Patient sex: F
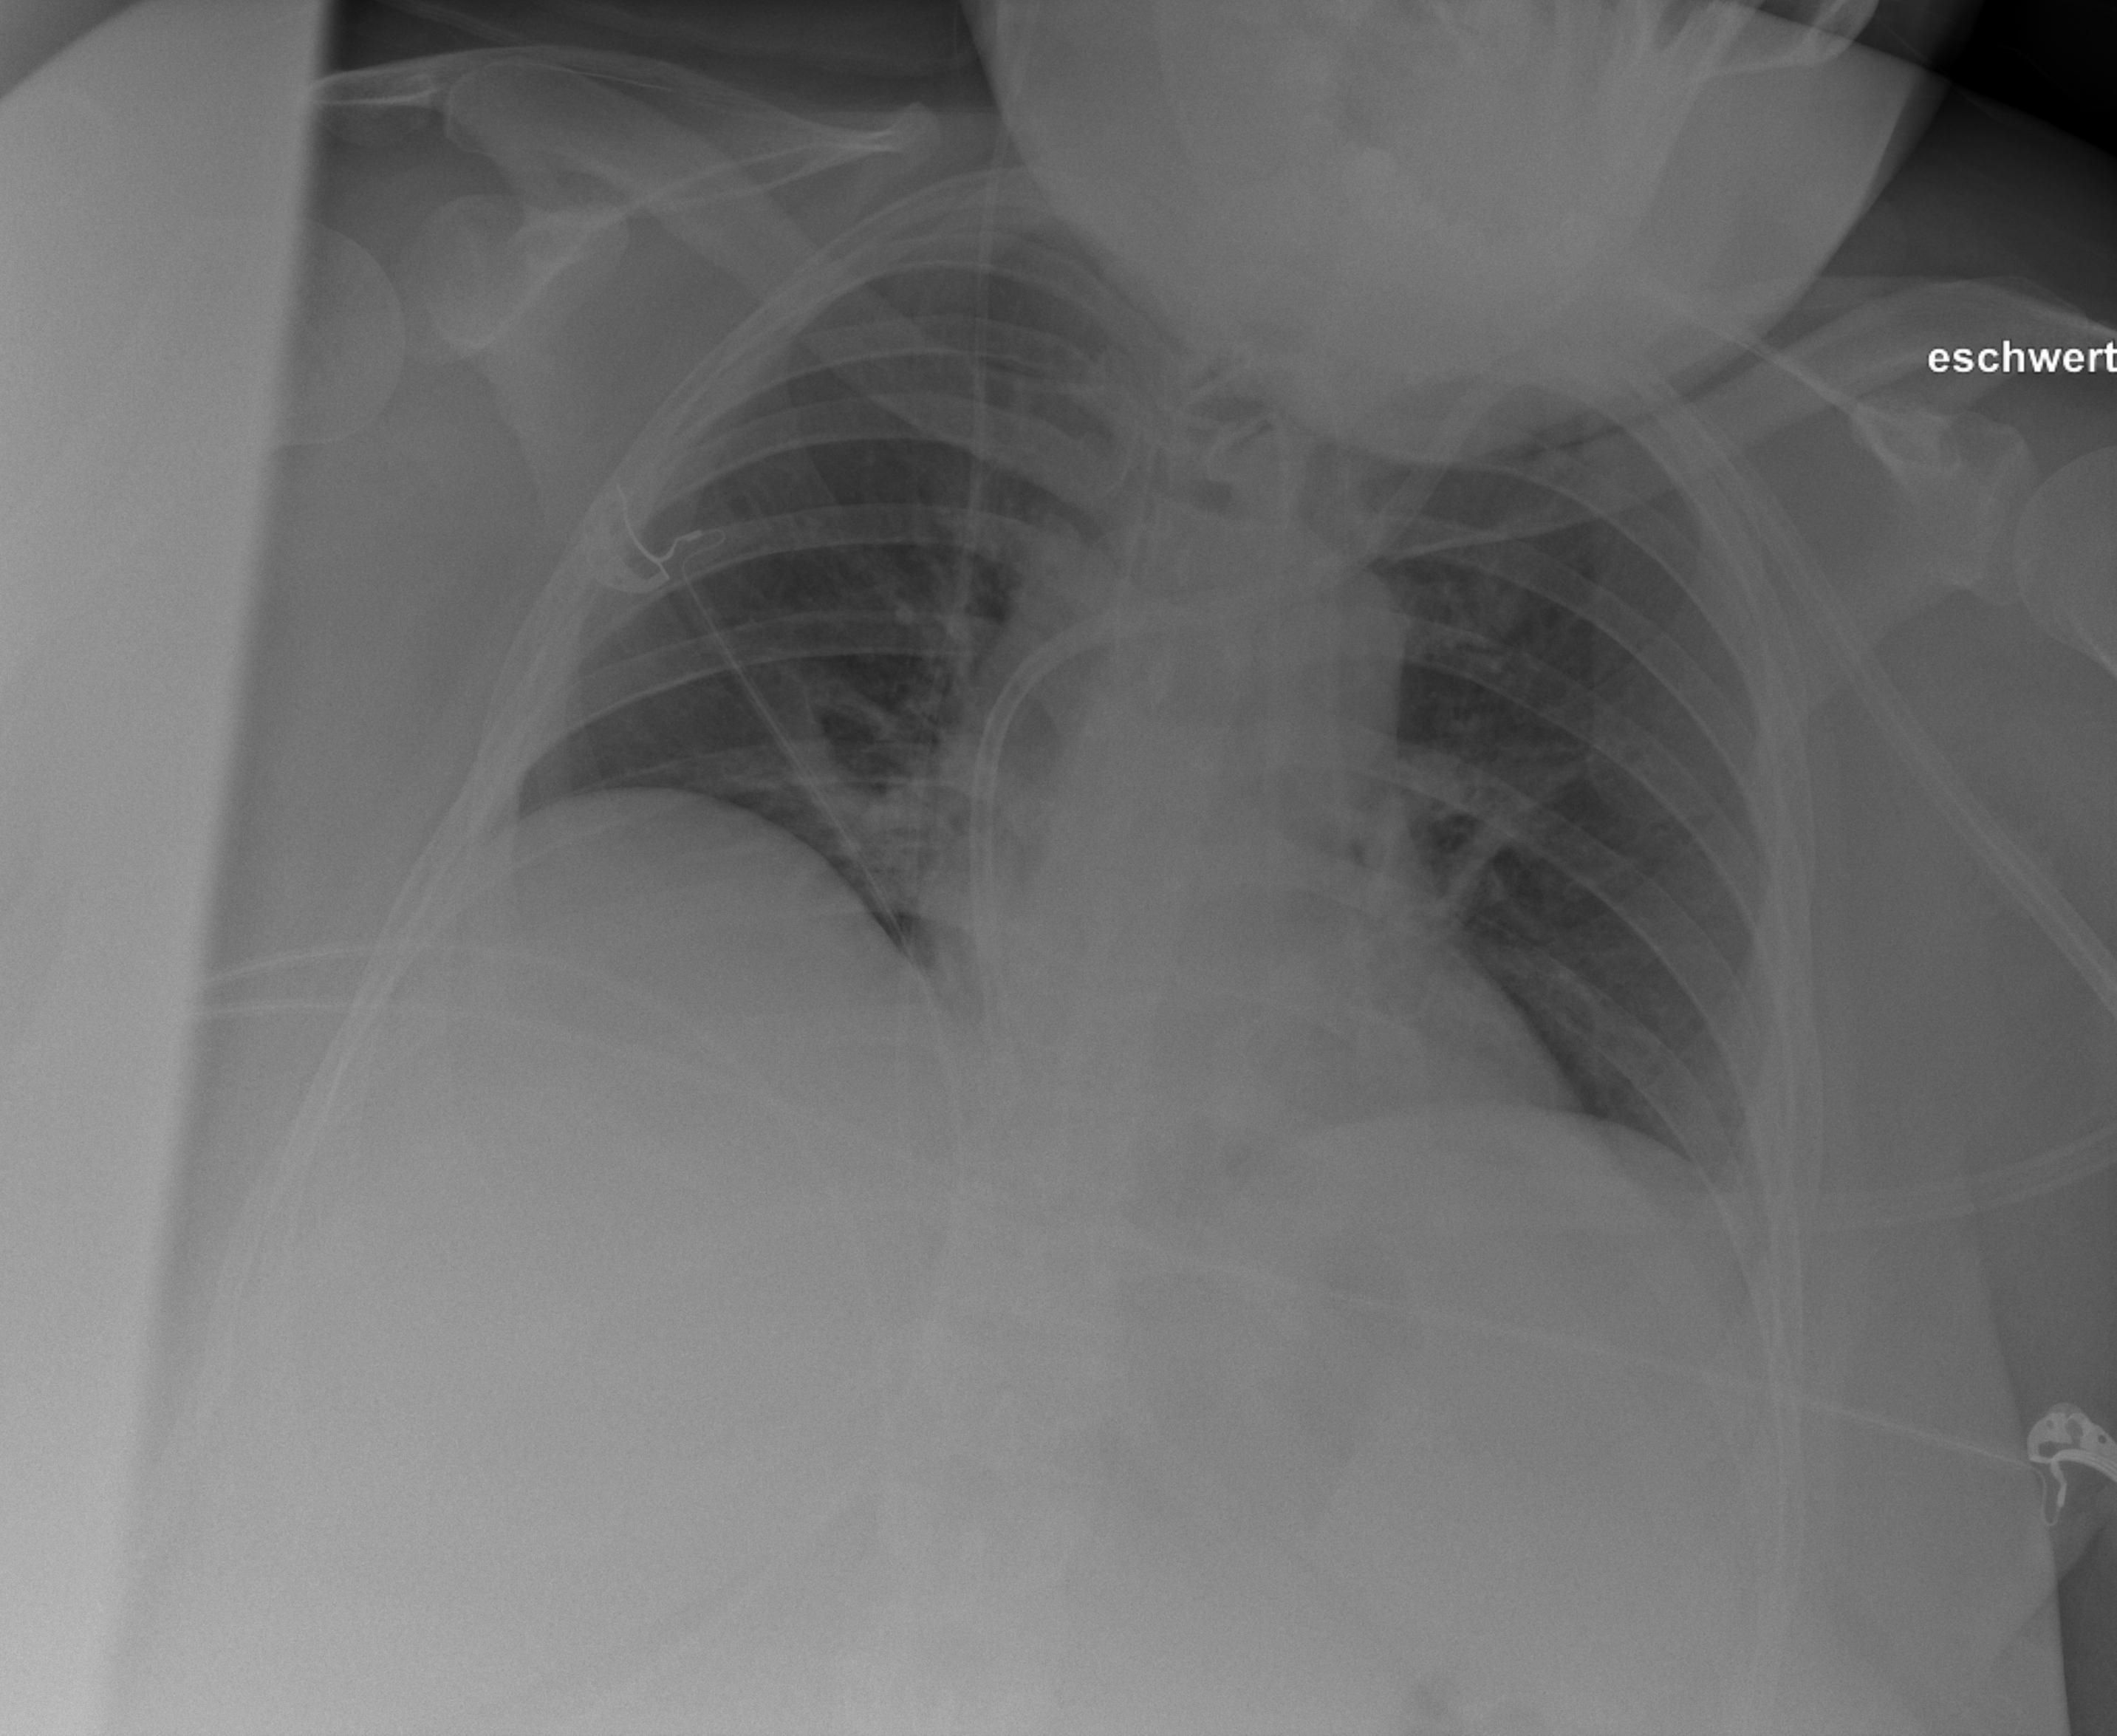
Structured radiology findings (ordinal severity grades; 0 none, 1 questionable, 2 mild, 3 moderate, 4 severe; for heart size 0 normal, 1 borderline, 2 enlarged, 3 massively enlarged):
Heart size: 0
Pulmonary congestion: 0
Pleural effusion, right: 0
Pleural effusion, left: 1
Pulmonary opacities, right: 0
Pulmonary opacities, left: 0
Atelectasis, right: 2
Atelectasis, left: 2